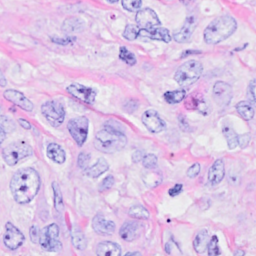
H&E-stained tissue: Breast